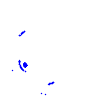
Particle: electron